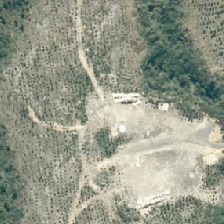
Land cover: harvested_forest